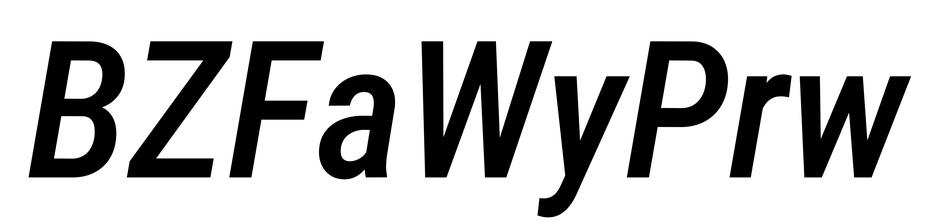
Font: Roboto-Italic_Condensed_Medium_Italic